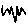
Label: zigzag